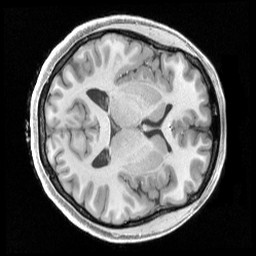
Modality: T1w
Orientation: axial
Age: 22
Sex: female
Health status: healthy
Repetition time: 2.4 s
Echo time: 0.00222 s